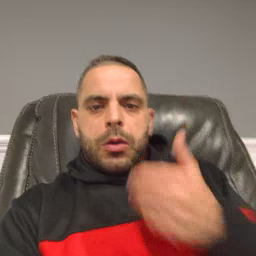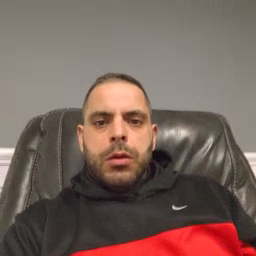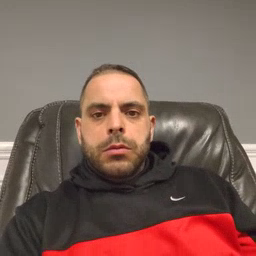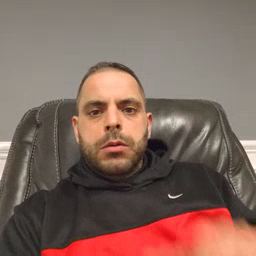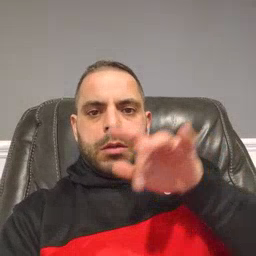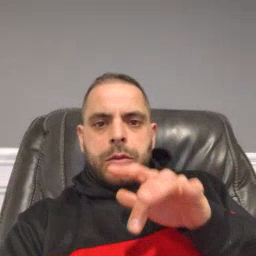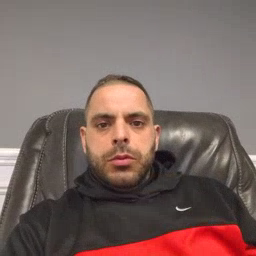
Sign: tooth